Question: i would like to know if there is a way to show the user what props a component can get without using typescript.
an example from material UI:

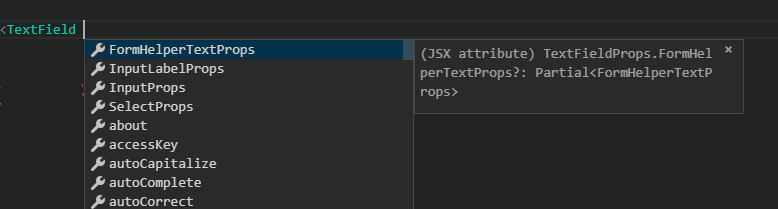
Answer: You can try this <URL> for Visual Studio Code. It allows you to use the proptypes without TypeScript.